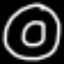
Label: donut